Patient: sex M, age 61
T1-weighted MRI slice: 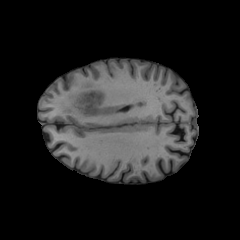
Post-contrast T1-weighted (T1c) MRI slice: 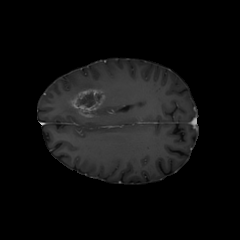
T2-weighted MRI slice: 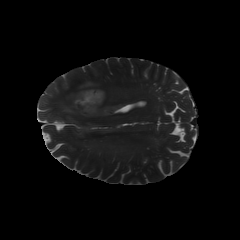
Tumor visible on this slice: yes
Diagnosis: Glioblastoma, IDH-wildtype
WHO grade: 4